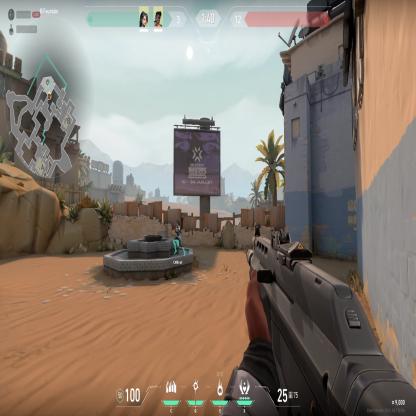
Label: teammate